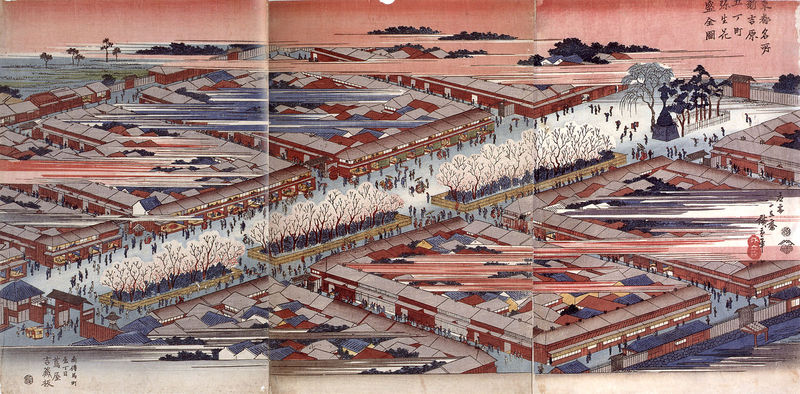
Titel: Kirschbäume in voller Blüte im März entlang der Gochomachi Straße von Shin Yoshiwara; aus der Serie: Berühmte Plätze der östlichen Hauptstadt
Künstler: Utagawa Hiroshige
Institution: Wisconsin, Chazen Museum of Art, E. B. Van Vleck Collection
Schlagwörter: blau, bäume, menschen, stadt, bunt, strasse, weiss, eis, park, rot, schnee, häuser, japan, schrift, linien, winter, asien, chinesisch, china, asie, roter himmel